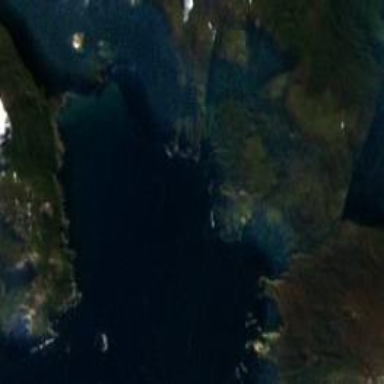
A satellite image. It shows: Picturesque coastline scene.